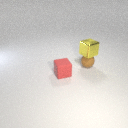
small brown rubber sphere behind small red rubber cube